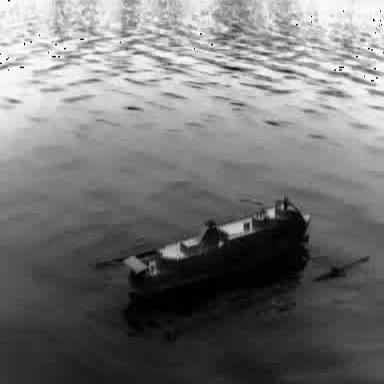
There is a container_ship in the infrared image.